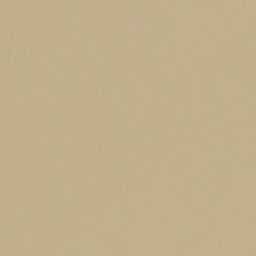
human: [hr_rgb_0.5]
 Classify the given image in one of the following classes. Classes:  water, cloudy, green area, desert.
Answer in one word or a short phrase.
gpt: desert